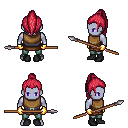
a pixel art fantasy rpg character, male body template, dark elf, purple skin, leather chest armor, teal pants, ruby red long topknot hairstyle, gold gloves, black shoes, spear, four views (front, back, left, right), 2x2 character sprite sheet, small pixel art, hard edges, no anti-aliasing